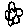
Label: flower